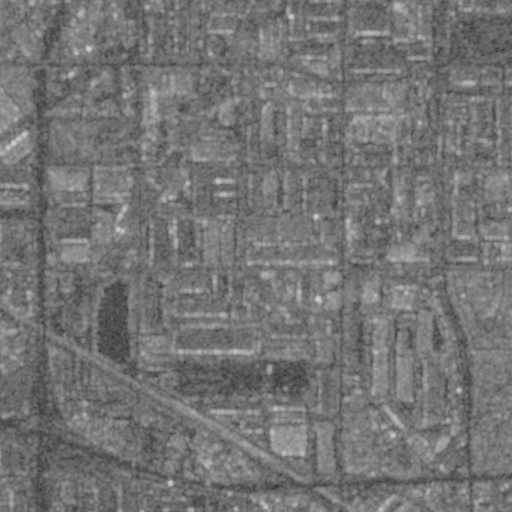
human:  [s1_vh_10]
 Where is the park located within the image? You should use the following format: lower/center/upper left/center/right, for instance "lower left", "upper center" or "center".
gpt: The park is located in the lower right of the image.
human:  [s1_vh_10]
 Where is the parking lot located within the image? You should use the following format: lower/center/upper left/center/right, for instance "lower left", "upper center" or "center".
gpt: The parking lot is located in the lower left of the image.
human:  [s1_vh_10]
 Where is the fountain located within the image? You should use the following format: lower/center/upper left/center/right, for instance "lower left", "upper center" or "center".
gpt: The fountain is located in the lower left of the image.
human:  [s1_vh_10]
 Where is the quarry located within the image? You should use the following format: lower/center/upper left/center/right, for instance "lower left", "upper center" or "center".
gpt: There is no quarry in the image.

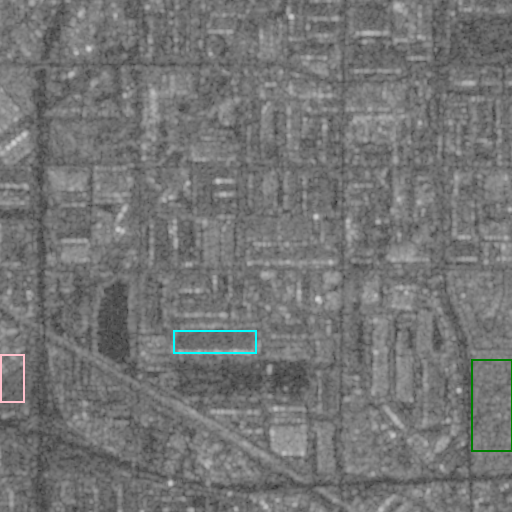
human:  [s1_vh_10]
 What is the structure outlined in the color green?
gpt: The structure outlined in green is a park.
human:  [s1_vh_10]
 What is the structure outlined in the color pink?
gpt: The structure outlined in pink is a parking lot.
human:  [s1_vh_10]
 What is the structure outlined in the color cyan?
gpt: The structure outlined in cyan is a building.
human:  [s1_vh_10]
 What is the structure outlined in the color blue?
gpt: There is no blue outline.